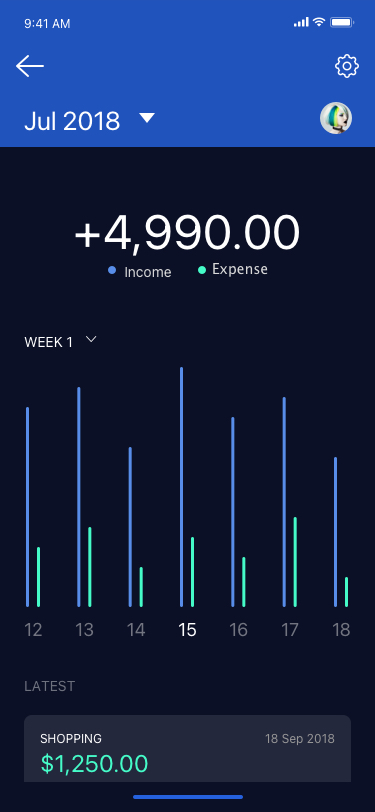
Text in this UI design:
Type something
Home Page
Message
9
Settings
Portfolios
Profile
Log Out
Mabel Thomas
Freelancer